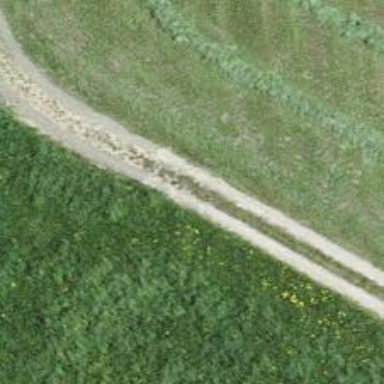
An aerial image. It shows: Track with grade 3 surface.